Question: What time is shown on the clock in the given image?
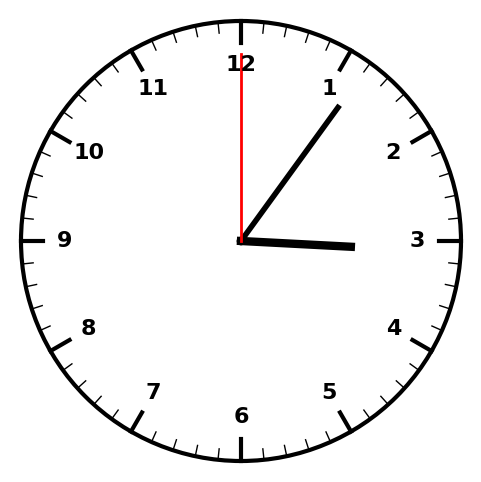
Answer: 03:06:00